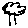
Label: tree